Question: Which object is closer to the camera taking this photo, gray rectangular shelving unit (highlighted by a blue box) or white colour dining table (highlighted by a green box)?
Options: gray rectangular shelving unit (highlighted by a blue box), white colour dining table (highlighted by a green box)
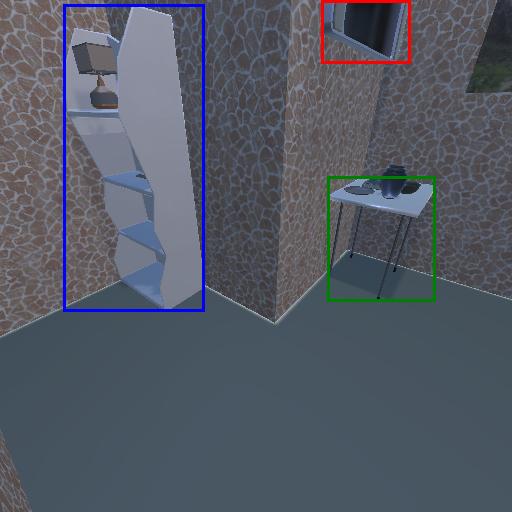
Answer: gray rectangular shelving unit (highlighted by a blue box)